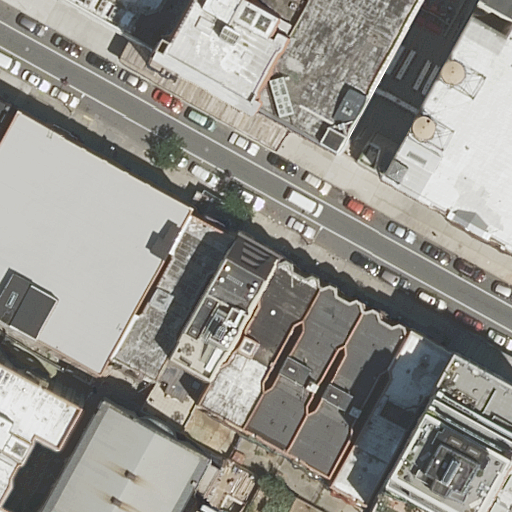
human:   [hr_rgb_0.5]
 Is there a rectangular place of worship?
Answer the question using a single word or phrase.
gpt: yes

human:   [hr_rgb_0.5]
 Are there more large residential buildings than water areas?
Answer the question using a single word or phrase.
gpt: yes

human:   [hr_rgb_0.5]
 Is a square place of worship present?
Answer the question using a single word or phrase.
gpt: no

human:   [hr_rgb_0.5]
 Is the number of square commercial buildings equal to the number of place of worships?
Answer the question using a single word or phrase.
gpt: no

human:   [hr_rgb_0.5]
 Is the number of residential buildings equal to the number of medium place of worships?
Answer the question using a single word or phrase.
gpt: no

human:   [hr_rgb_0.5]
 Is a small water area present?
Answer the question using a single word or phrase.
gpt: no

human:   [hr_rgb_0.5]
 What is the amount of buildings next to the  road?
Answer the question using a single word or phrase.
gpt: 17

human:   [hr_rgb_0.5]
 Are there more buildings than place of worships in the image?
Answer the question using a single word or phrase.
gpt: yes

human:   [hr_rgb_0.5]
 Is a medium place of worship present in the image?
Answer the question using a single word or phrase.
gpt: yes

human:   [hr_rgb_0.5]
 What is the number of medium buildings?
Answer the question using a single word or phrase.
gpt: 11

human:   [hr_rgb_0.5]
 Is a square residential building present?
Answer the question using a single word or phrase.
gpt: no

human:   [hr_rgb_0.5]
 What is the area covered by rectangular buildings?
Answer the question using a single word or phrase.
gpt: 2326m2

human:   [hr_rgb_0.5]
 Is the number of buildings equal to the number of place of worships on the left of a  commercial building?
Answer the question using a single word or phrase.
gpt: no

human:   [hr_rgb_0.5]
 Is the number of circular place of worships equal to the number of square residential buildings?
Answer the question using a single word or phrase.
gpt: yes

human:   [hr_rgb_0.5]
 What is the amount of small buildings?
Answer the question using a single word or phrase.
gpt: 2

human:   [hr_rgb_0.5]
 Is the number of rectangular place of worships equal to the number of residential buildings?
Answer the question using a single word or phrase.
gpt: no

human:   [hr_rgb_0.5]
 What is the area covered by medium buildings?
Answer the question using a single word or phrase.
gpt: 3533m2

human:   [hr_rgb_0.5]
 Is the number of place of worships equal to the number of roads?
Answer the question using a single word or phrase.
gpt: yes

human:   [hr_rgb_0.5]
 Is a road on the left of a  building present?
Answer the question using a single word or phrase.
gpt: no

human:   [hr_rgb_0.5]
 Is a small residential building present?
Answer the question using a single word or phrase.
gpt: yes

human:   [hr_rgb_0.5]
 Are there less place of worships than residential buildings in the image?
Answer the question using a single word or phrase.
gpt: yes

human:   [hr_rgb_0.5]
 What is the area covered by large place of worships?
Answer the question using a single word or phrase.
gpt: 0m2

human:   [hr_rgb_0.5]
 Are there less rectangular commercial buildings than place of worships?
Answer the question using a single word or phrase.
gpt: yes

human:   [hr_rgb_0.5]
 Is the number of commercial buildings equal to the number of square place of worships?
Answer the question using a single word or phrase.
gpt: yes

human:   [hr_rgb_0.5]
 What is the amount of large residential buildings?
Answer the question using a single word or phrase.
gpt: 4

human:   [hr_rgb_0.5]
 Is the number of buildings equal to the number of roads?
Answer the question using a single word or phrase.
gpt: no

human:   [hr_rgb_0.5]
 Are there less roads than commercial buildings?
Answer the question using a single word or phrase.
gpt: no

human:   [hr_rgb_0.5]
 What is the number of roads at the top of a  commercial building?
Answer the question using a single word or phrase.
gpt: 0

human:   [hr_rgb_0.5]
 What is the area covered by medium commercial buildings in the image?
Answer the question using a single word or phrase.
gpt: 0m2

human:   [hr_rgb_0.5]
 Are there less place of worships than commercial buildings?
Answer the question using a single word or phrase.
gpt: no

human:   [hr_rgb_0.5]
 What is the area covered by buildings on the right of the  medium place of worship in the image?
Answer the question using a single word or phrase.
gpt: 6614m2

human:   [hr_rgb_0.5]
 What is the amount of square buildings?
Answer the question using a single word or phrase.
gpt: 0

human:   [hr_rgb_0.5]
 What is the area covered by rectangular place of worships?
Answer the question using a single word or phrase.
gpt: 144m2

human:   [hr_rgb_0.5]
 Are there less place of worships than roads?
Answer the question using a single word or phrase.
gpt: no

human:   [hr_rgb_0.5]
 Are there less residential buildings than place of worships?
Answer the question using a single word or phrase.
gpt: no

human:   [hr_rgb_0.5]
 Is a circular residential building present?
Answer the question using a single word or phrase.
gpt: no